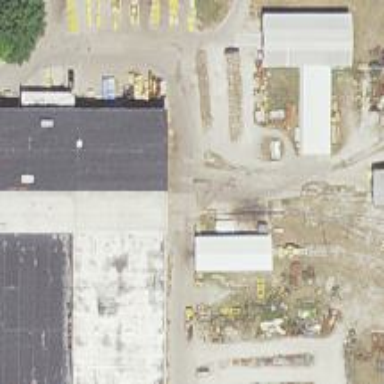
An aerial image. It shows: Rail spur service.